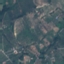
Label: PermanentCrop